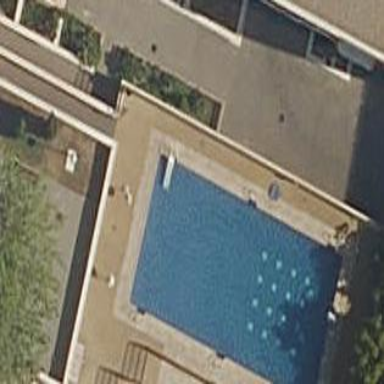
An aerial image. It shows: Swimming pool located in leisure land.